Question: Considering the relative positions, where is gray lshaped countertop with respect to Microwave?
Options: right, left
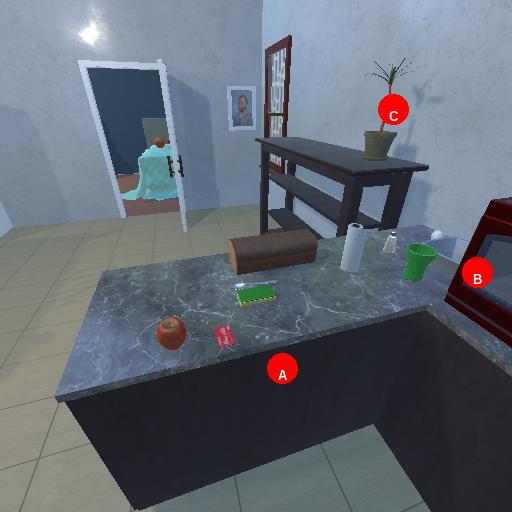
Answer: right